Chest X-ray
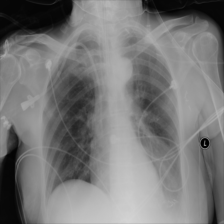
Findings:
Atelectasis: negative
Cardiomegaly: negative
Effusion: positive
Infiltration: negative
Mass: negative
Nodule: negative
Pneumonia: negative
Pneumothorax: negative
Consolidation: positive
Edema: negative
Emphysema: negative
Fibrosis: negative
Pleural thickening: negative
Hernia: negative